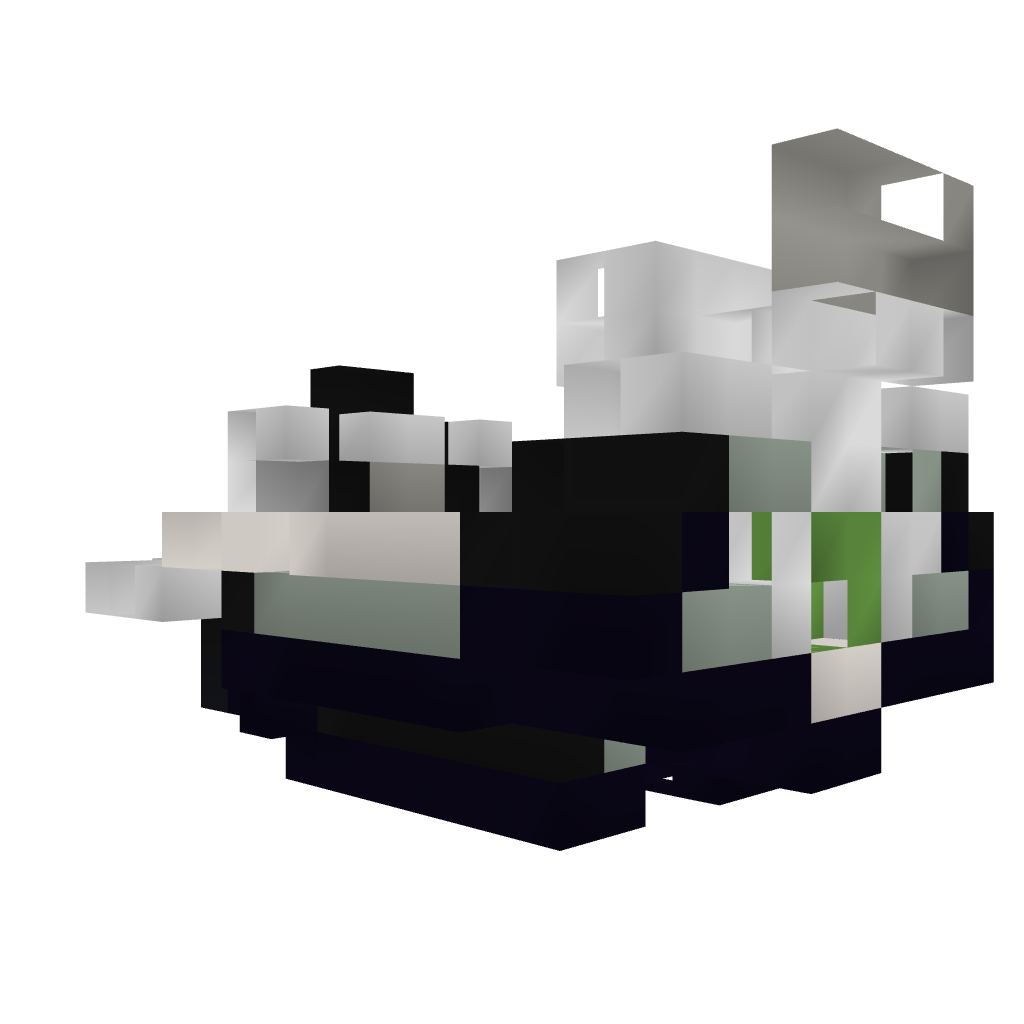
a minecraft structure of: Ultimate TNT Cannon V. 1